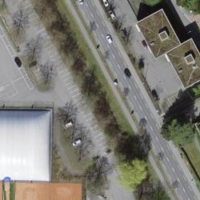
EUNIS habitat code: 53
Species observed at this site:
Lamium galeobdolon